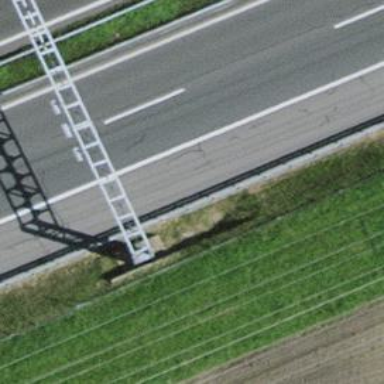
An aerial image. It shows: Gantry with signals.